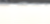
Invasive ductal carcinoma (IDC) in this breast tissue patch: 0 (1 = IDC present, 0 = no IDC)